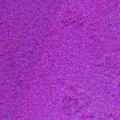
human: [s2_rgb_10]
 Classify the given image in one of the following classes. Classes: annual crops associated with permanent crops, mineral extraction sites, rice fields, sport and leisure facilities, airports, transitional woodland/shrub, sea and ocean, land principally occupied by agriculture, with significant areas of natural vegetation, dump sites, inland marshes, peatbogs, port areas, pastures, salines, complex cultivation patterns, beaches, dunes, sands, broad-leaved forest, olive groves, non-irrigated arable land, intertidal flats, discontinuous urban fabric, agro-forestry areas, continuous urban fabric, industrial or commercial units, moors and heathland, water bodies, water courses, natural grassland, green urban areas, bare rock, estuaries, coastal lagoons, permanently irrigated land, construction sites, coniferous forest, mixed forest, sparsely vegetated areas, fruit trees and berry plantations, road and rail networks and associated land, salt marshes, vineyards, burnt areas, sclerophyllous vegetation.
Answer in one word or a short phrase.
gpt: sea and ocean